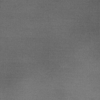
Label: dusty